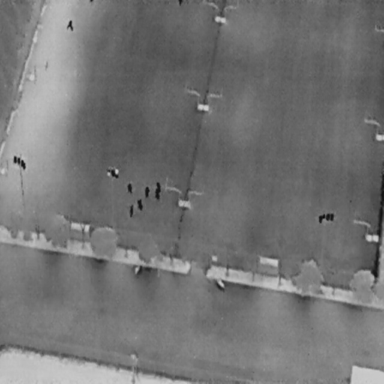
There are eight People in the infrared image.